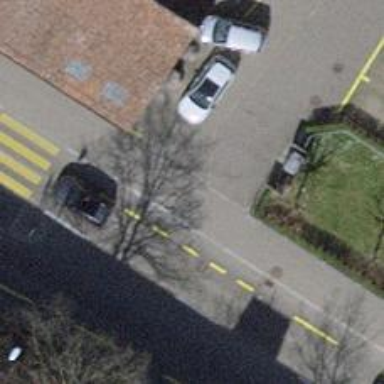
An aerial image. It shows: Unmarked crossing with traffic calming table on the road.